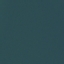
Land use / land cover: SeaLake